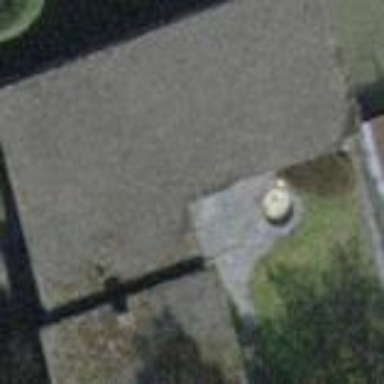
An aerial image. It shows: Detached building.